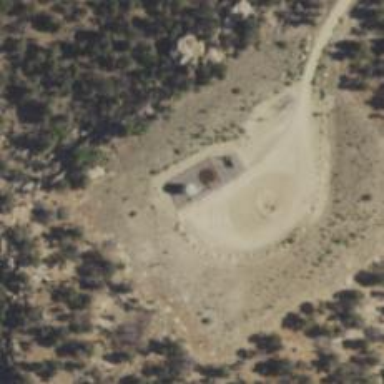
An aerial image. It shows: Storage tank that is man-made.